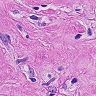
Metastatic tissue present: yes